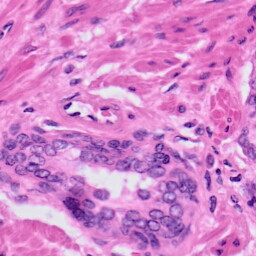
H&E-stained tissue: Prostate